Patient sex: M
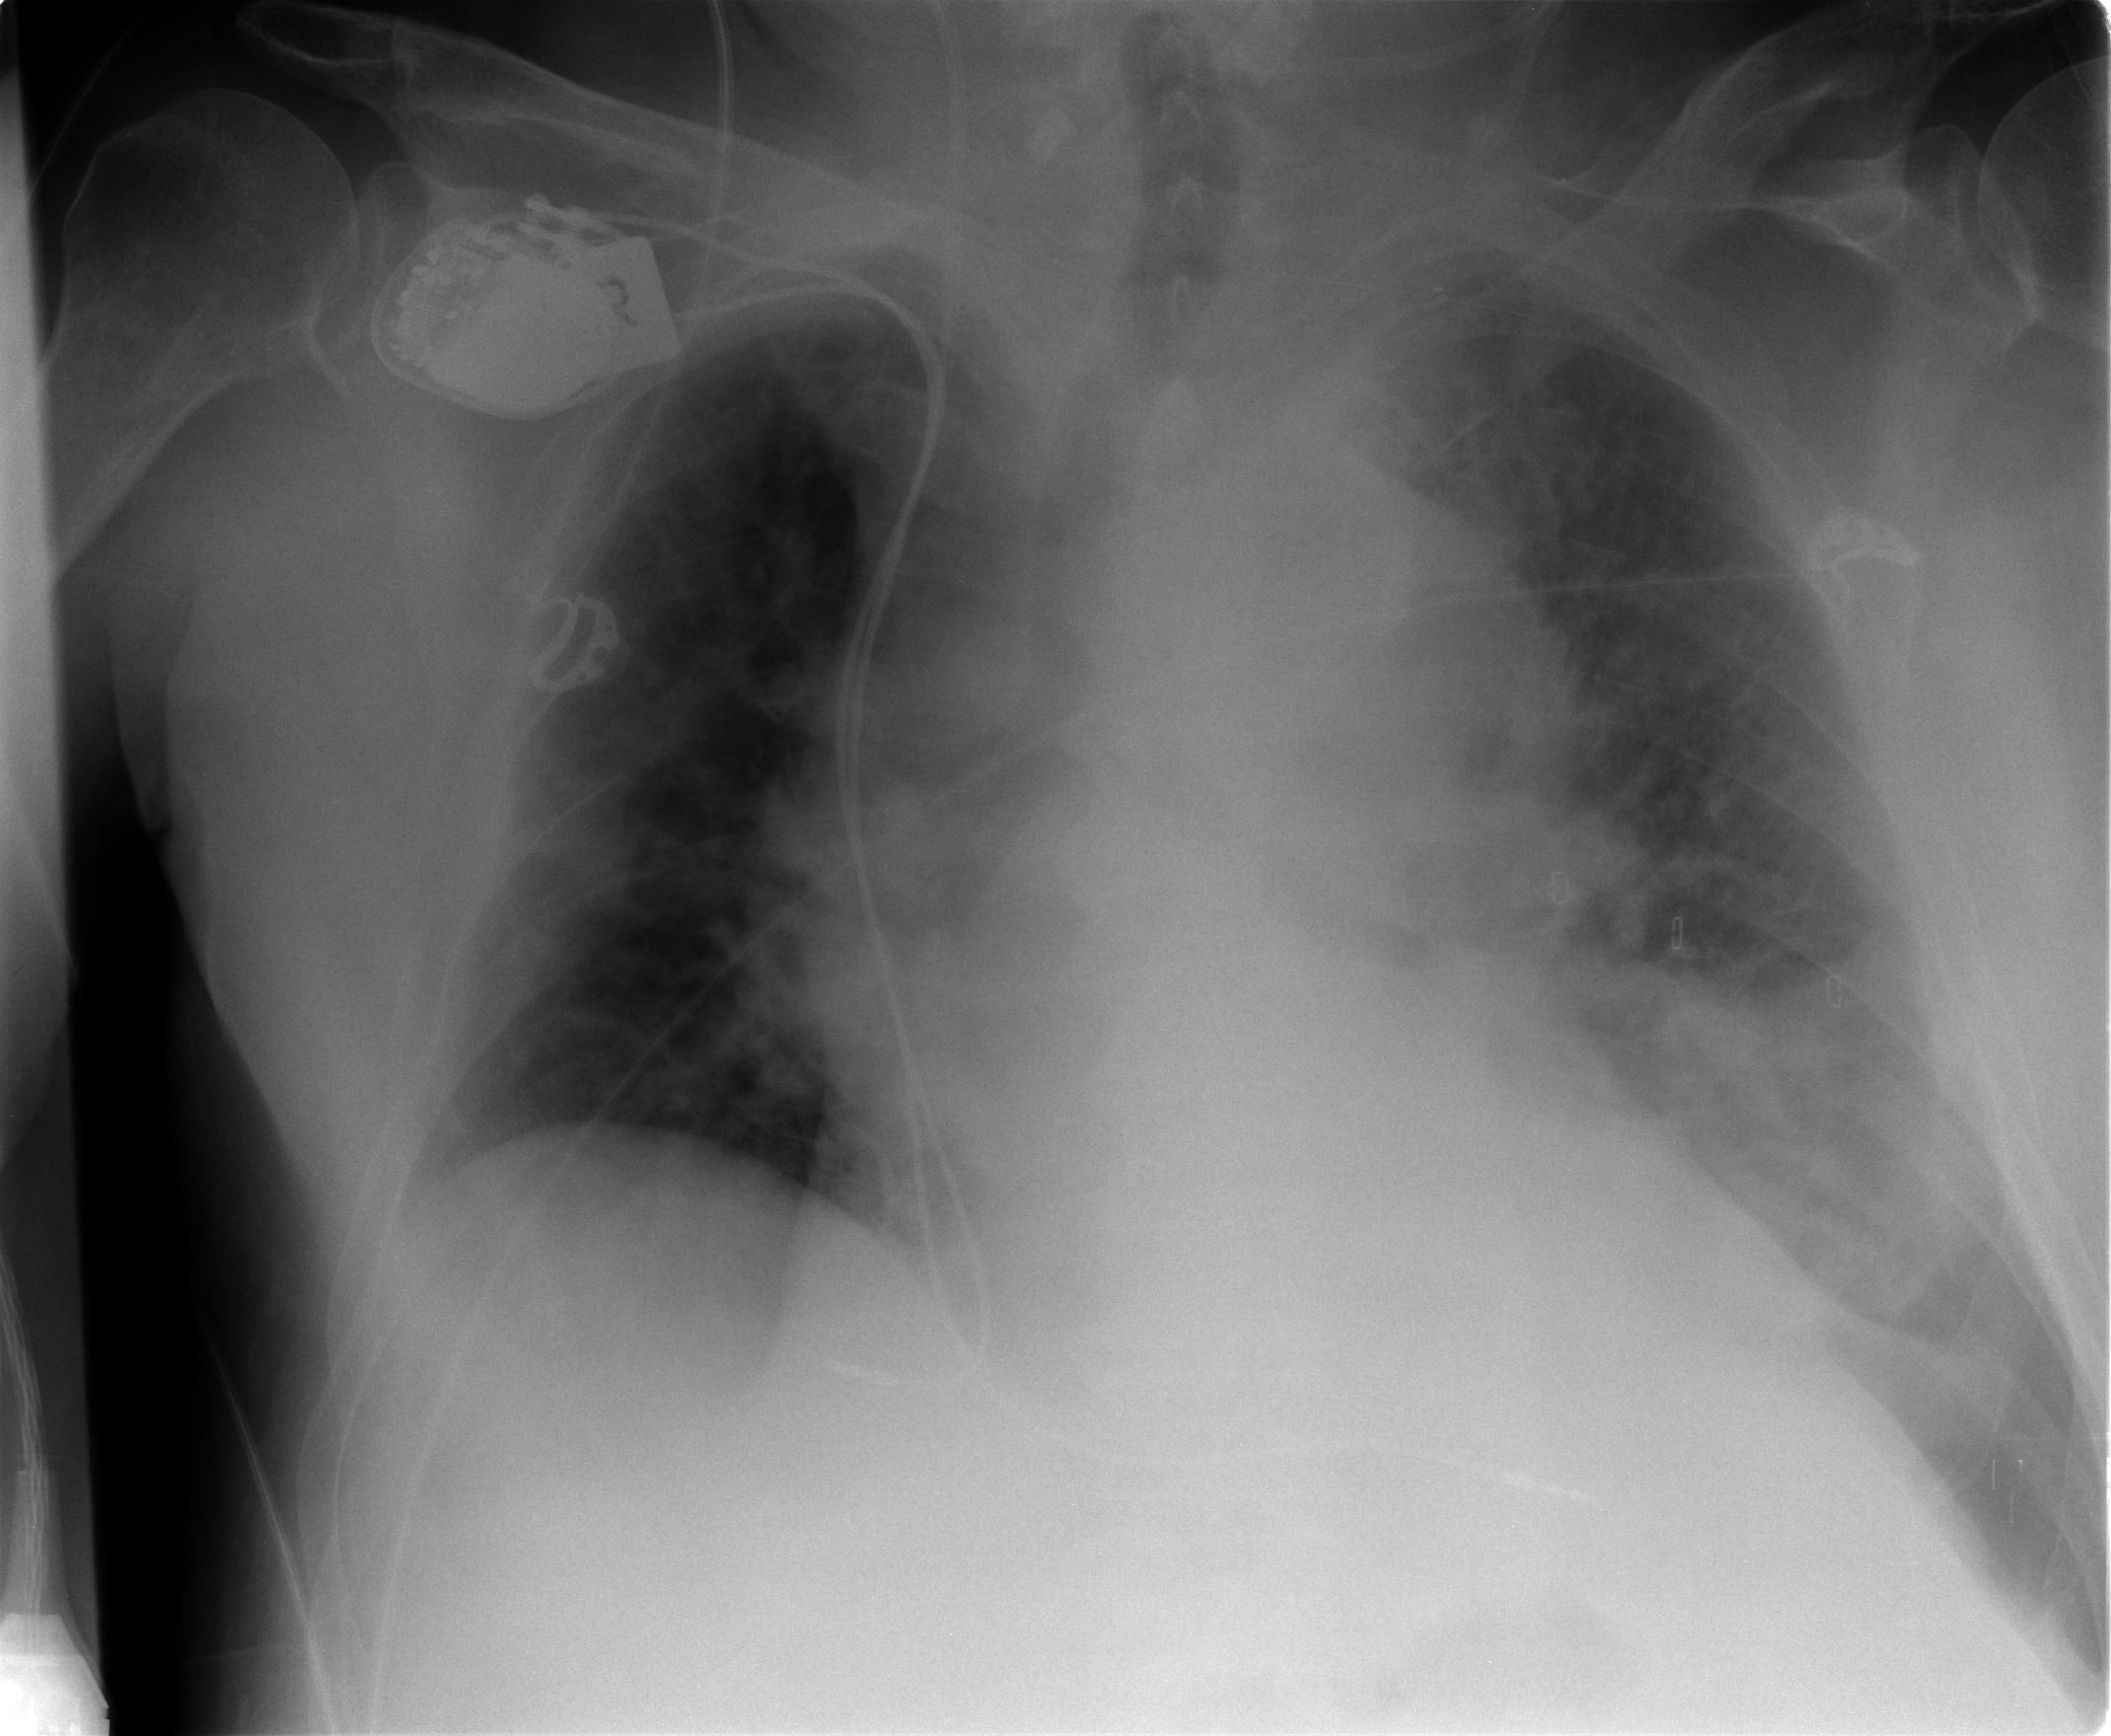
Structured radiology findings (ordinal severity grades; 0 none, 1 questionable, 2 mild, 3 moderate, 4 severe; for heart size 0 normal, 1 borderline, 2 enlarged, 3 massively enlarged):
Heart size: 2
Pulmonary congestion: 2
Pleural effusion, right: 1
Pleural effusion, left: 2
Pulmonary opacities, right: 0
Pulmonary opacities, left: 2
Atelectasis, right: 2
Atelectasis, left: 2